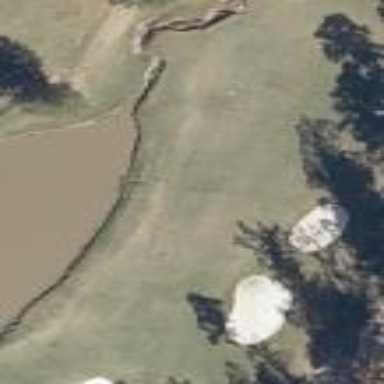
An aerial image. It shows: Grassy area designated as golf fairway.